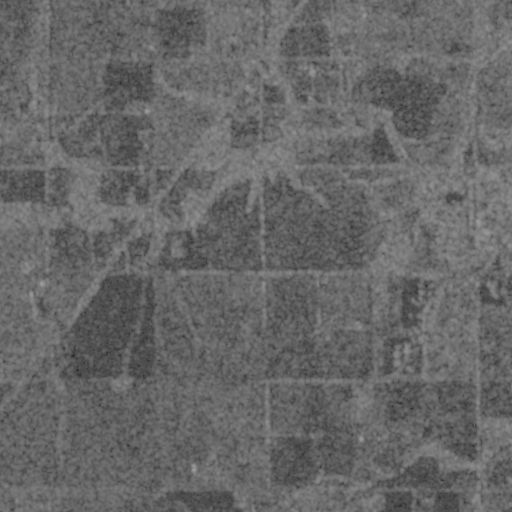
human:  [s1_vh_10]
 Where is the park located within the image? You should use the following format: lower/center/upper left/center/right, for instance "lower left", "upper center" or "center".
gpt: The park is located in the upper right of the image.
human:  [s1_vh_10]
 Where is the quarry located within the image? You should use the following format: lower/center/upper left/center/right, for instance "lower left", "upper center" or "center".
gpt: The quarry is located in the lower right of the image.
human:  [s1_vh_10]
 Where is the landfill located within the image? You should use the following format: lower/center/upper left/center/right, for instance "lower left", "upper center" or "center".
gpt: There is no landfill in the image.

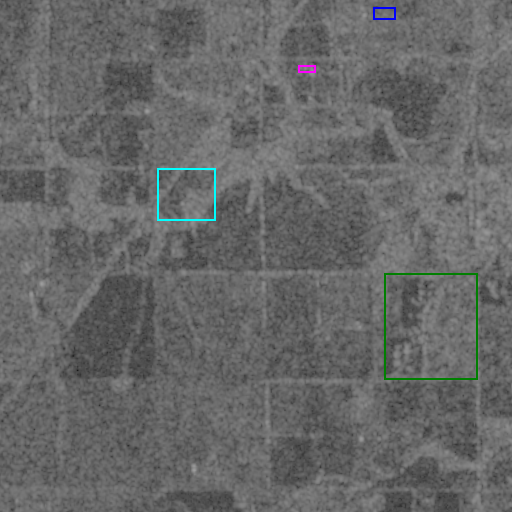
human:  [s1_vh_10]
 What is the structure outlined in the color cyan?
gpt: The structure outlined in cyan is a crop field.
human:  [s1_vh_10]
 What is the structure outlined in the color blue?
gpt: The structure outlined in blue is a park.
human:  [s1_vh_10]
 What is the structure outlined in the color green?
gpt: The structure outlined in green is a quarry.
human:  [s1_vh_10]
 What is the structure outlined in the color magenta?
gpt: The structure outlined in magenta is a building.
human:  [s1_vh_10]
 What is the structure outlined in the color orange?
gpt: There is no orange outline.